Field crop: maize
Growth stage: 2
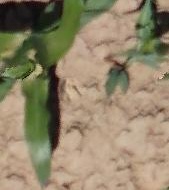
Species: maize